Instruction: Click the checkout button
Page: cart
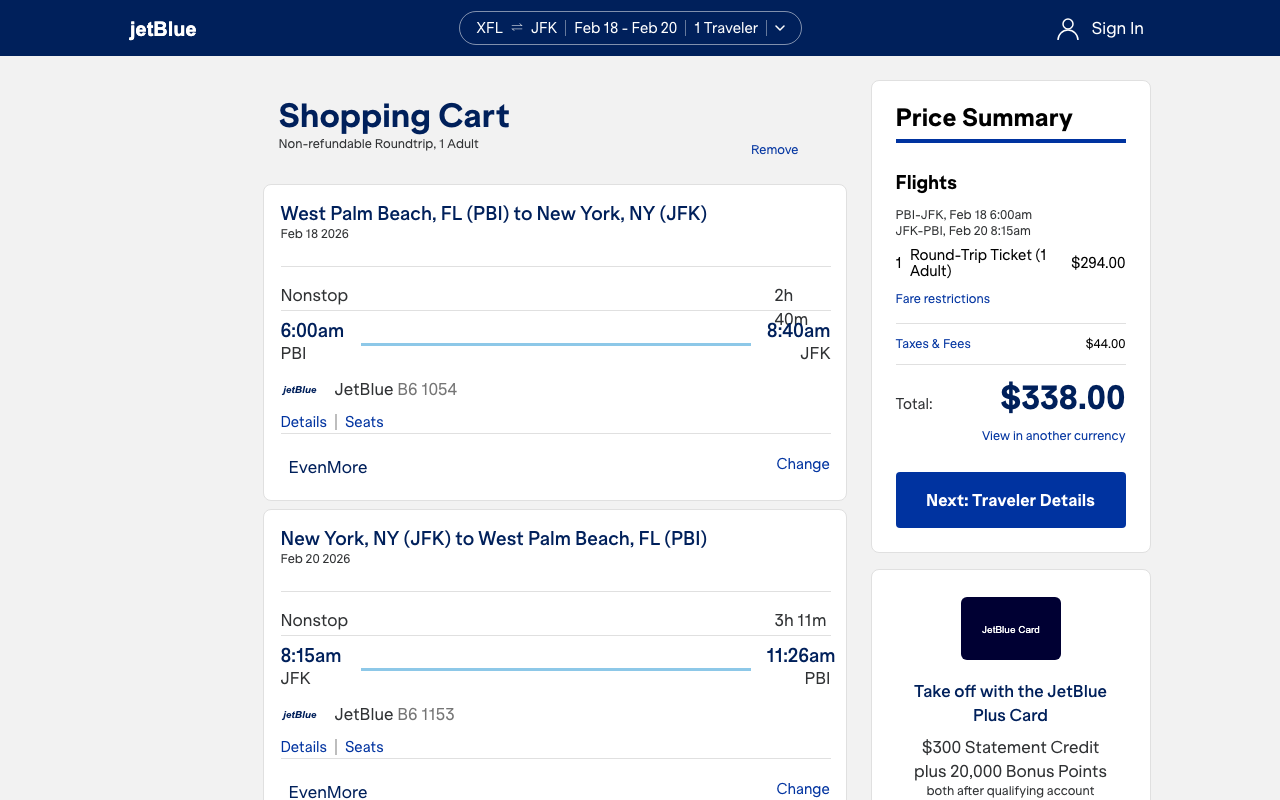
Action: click